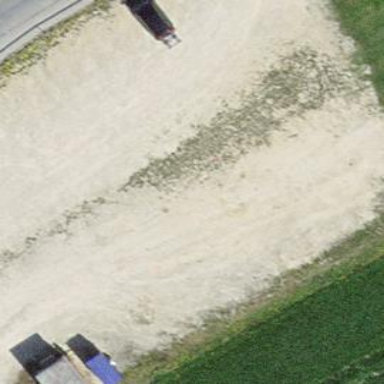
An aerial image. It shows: Parking area with fine gravel surface.